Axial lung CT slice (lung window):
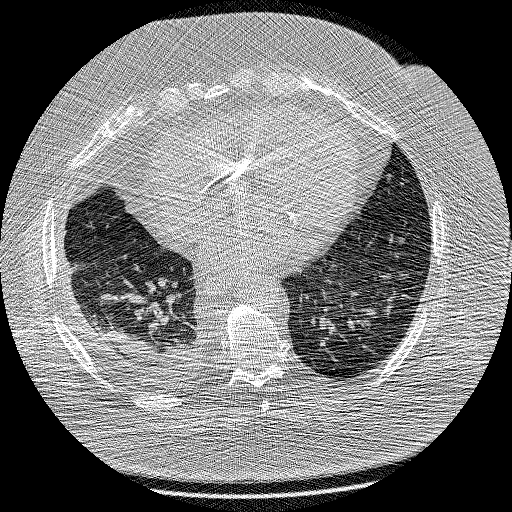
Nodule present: no